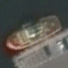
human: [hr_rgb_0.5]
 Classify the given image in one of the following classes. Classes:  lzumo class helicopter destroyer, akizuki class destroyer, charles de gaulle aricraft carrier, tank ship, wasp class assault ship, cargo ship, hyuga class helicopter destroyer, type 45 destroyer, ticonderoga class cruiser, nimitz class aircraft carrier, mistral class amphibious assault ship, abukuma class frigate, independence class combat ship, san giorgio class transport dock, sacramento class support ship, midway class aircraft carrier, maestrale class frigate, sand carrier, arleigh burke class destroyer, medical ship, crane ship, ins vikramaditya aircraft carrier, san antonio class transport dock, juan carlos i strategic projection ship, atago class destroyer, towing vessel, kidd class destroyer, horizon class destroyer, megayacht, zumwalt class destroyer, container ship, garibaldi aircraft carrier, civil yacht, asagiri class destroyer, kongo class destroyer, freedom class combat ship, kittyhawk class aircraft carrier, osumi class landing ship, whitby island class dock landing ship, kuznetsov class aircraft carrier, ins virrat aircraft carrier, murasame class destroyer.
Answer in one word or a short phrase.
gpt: Towing vessel